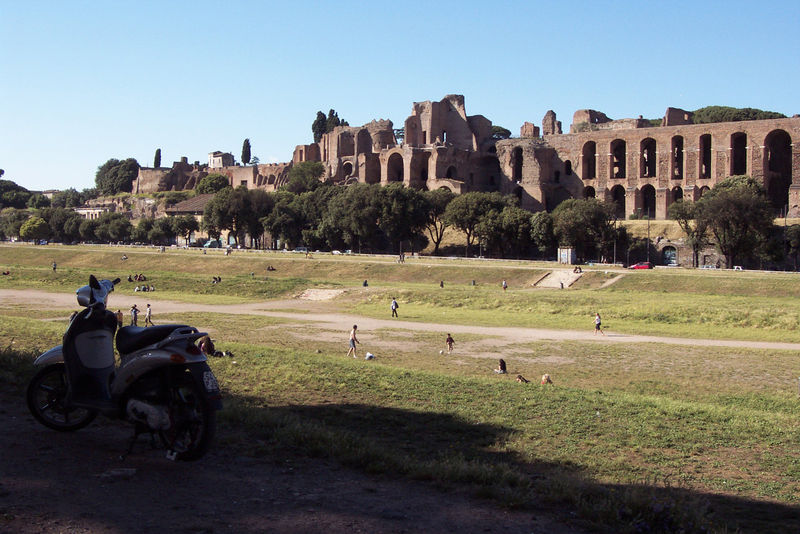
Titel: Circus Maximus
Standort: Rom, Circus Maximus (EU - I - Latium)
Schlagwörter: blau, himmel, schatten, bäume, grün, menschen, braun, fenster, straße, hunde, rot, wiese, ball, theater, kinder, sommer, bogen, fassade, italien, warm, mauer, allee, farbe, treppe, spielen, stufen, foto, bögen, spiel, ruine, rom, gemäuer, forum romanum, coloseum, gladiatoren, koloseum, burgmauer, rennbahn, fussball, colosseum, colloseum, moped, motorrad, mofa, vespa, fussbal, motorad, wagenrennbahn, grabn